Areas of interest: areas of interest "Kangminghui Rock Slab Home"
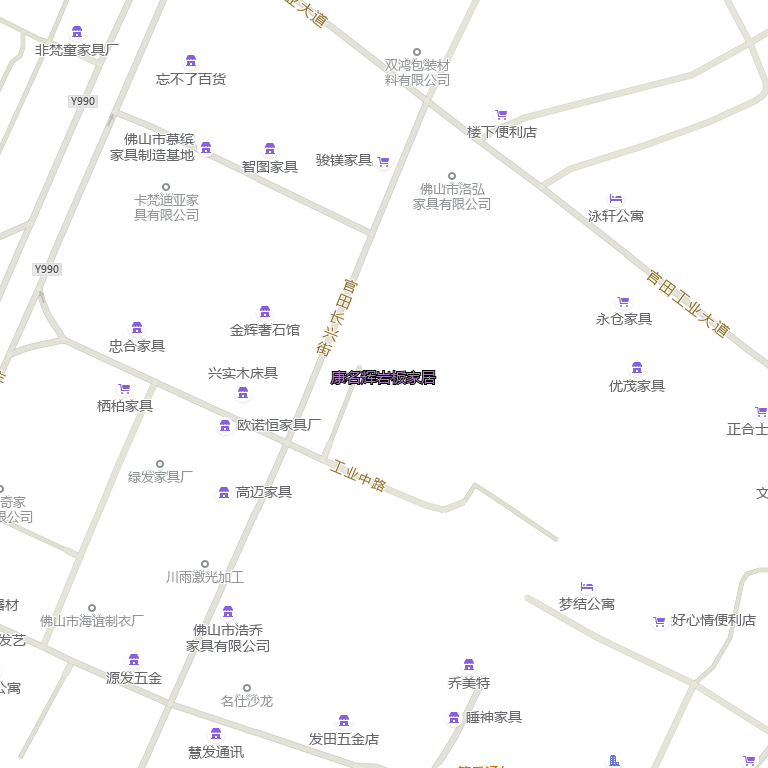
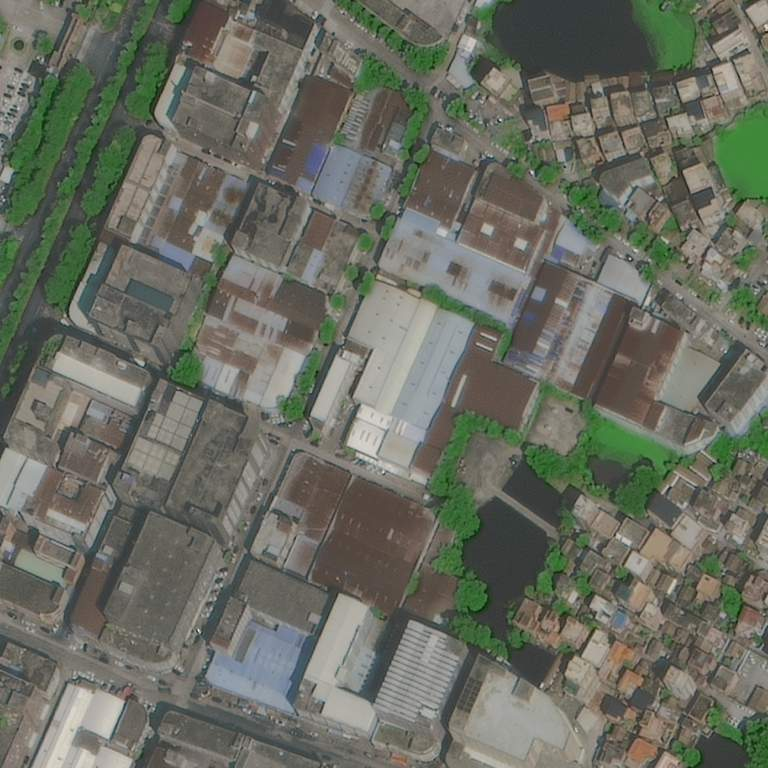